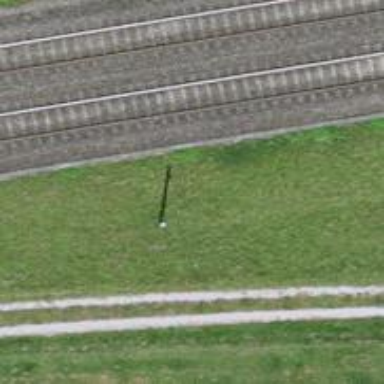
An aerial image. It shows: Power pole.